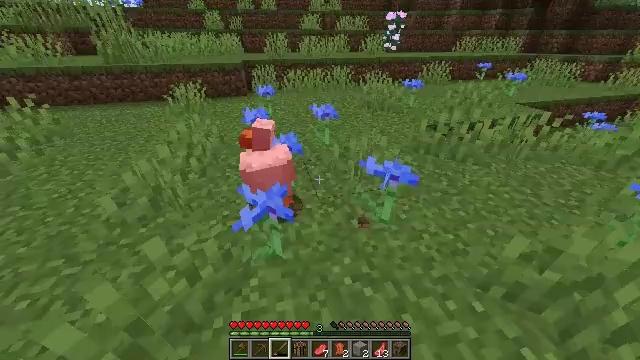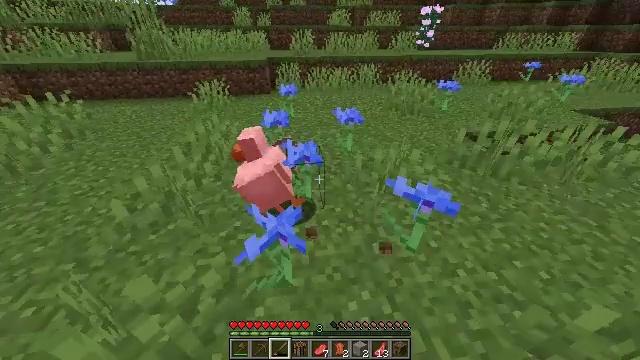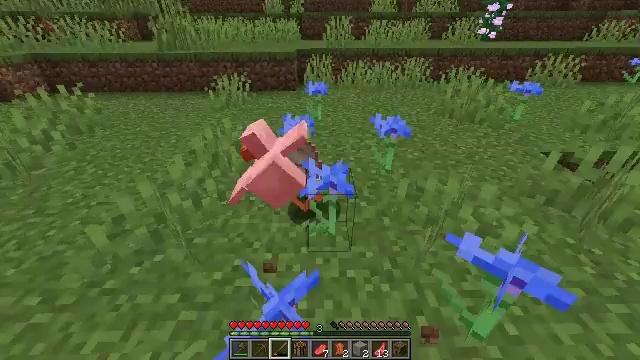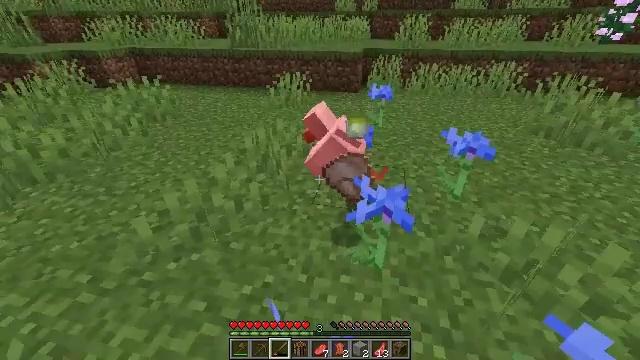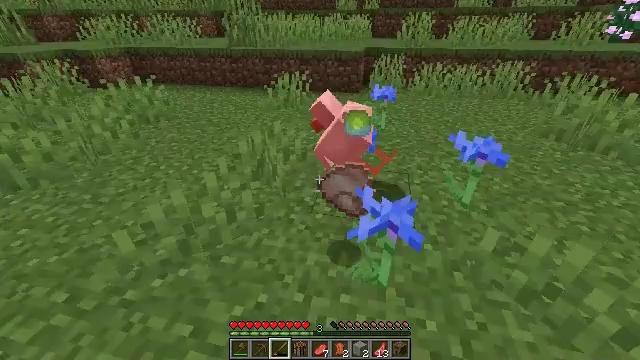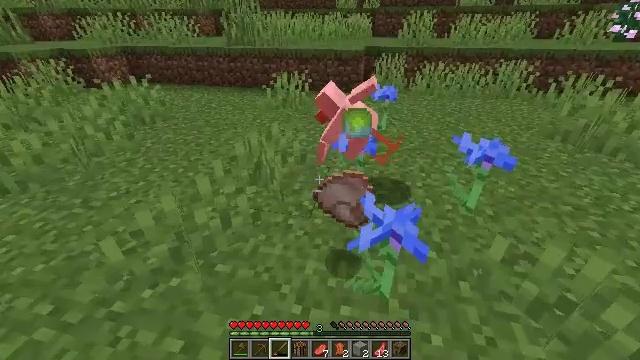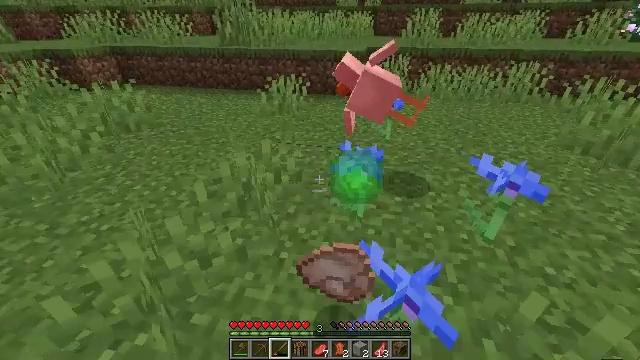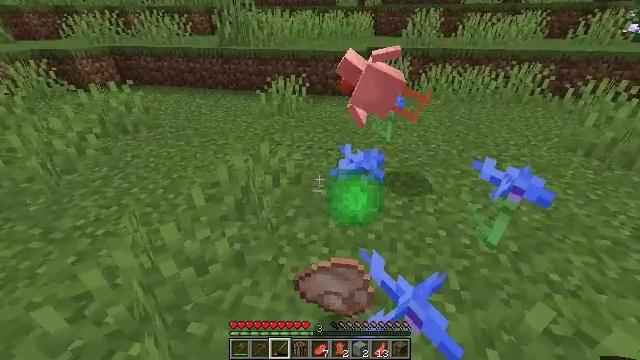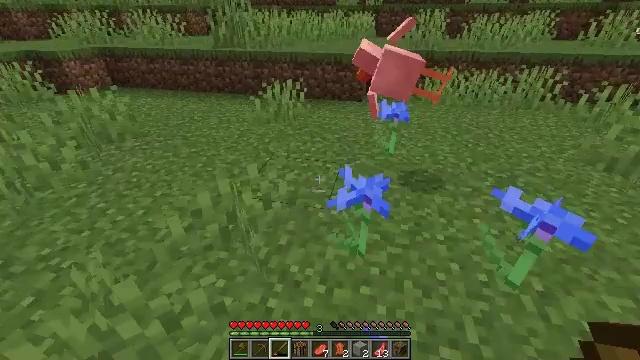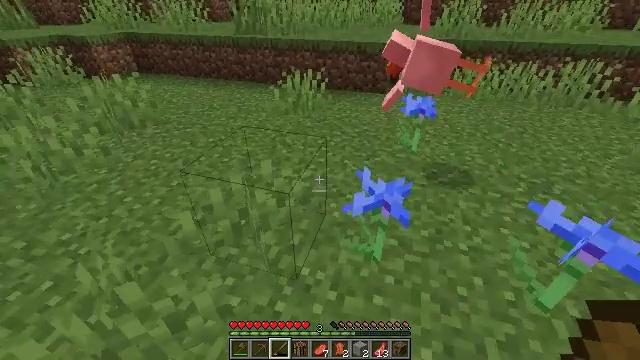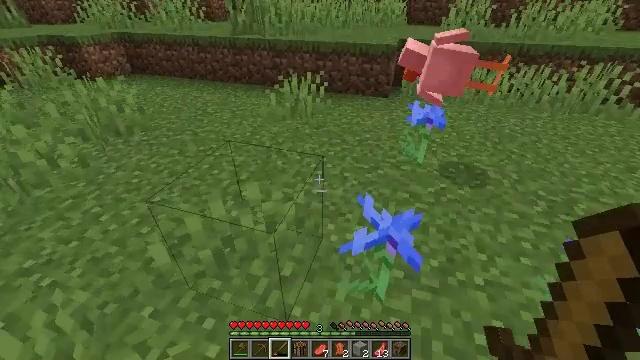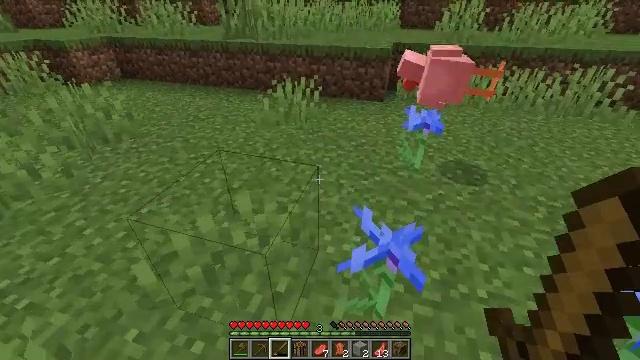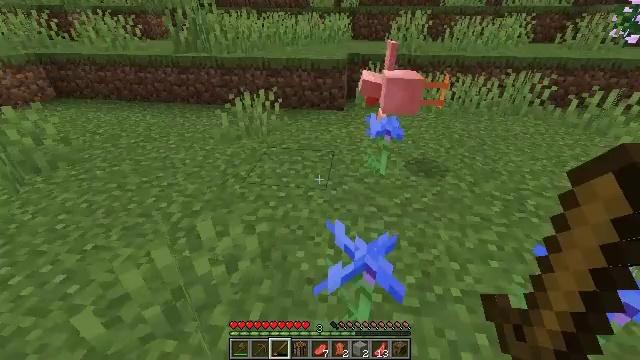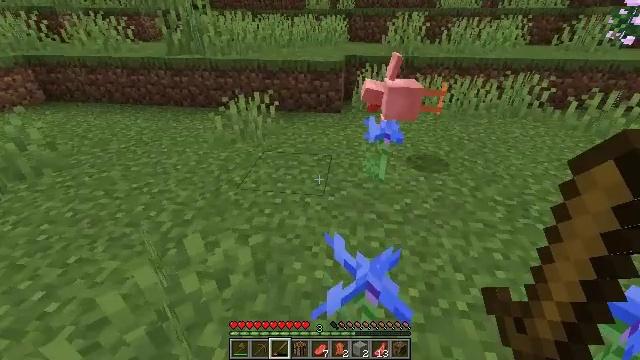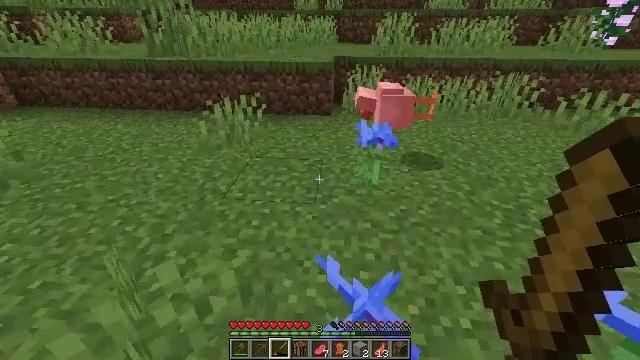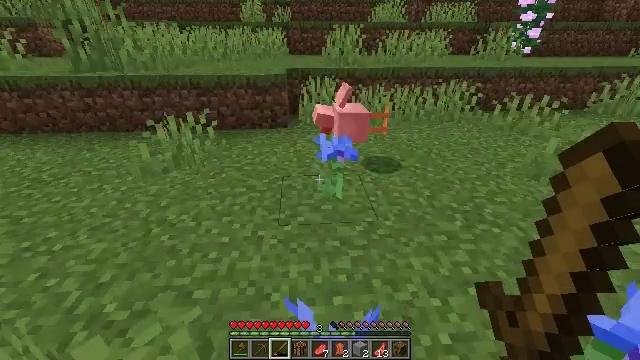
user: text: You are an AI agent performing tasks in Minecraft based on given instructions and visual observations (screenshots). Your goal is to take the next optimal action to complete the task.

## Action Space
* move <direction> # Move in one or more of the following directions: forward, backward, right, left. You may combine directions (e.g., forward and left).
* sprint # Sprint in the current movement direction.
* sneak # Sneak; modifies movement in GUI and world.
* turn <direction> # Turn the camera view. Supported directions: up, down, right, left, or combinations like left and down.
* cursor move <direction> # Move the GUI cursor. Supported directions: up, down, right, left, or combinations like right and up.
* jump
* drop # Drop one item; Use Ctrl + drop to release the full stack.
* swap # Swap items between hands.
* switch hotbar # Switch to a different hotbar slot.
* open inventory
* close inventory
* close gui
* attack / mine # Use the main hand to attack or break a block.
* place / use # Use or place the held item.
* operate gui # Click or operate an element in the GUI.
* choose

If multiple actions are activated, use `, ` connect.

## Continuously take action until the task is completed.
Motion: motion action
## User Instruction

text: Gather grass by holding the left mouse button.
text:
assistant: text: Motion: move forward, turn left
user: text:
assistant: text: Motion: move forward, turn left and up
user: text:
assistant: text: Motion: move forward, turn left
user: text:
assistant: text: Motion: move forward
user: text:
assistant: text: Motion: move forward
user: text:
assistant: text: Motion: move forward
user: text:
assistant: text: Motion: move forward
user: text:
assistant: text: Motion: move forward
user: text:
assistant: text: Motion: move forward, turn left and down
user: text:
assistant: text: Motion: move forward
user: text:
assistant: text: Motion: turn right
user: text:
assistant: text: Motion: turn right and up
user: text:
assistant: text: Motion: move forward
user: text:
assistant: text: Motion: move forward, turn right
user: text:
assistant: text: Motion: move forward, turn right and up
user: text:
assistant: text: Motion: move forward, turn right and up
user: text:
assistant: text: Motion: move forward, turn right and up
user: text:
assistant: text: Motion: turn right
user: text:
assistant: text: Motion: turn right
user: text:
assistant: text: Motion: turn right and up
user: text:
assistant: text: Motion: turn right and up
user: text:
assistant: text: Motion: move forward, turn right
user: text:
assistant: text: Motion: move forward
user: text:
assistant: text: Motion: move forward
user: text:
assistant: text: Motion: move forward
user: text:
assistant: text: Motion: move forward
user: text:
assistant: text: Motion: move forward
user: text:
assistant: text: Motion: move forward, turn right
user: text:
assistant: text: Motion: move forward, turn right
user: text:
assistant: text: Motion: move forward, turn right and down